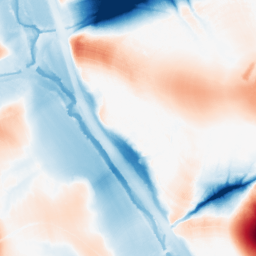
Category: morphological
Decomposition family: morphological
Decomposition parameters: operation: average
size: 50
Upsampling method: sinc_blackman
Upsampling parameters: scale: 2
kernel_size: 8
Upsampling scale: 2